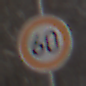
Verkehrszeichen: Geschwindigkeit60
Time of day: MorningAfternoon
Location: Outdoor (Nature)
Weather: PartlyCloudy
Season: Winter
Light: Natural